Question: So basically, I have been trying to writing some jQuery that will add and duplicate a row of inputs on click, everything is working perfectly except for this.
Illustration of problem:

When you hit the remove button it leaves the 'Add Field' button beneath, I would like it to move back up into the row as shown above.
Html:
'''
<form action="javascript:void(0);" method="POST" autocomplete="off">
<input type="submit" value="Submit">
<br>
<br>
<div class="bigjane">
<button class="add">Add Field</button><input type="text" name="input_0" placeholder="Input1"><input type="text" name="input_0" placeholder="Input2"><input type="text" name="input_0" placeholder="Input3"><input type="button" class="duplicate" value="duplicate"><input type="button" class="remove" value="remove"><br>
</div>
</form>
'''
jQuery:
'''
jQuery(document).ready(function () {
'use strict';
var input = 1,
button = ("<button class='add'>Add Field</button>");
$('.add').click(function () {
$(this).clone(true).appendTo('form');
$(this).remove();
$('form').append('<input type="text" name="input_' + (input) + '"placeholder="Input1">');
$('form').append('<input type="text" name="input_' + (input) + '"placeholder="Input2">');
$('form').append('<input type="text" name="input_' + (input) + '"placeholder="Input3"><input type="button" class="duplicate" value="duplicate"><input type="button" class="remove" value="remove"><br>');
input = input + 1;
});
$('form').on('click', '.remove', function () {
$(this).prev('input').remove();
$(this).prev('input').remove();
$(this).prev('input').remove();
$(this).prev('input').remove();
$(this).next('br').remove();
$(this).remove();
input = input - 1;
});
$('form').on('click', '.duplicate', function () {
$('.add').attr('id', 'add');
$('#add').removeClass().appendTo('form');
$(this).prev().prev().prev('input').clone().appendTo('form');
$(this).prev().prev('input').clone().appendTo('form');
$(this).prev('input').clone().appendTo('form');
$('form').append('<input type="button" class="duplicate" value="duplicate"><input type="button" class="remove" value="remove"><br>');
input = input + 1;
});
});
'''
<URL>
I have a feeling the answer for this is going to be somewhat simple, thanks in advance!
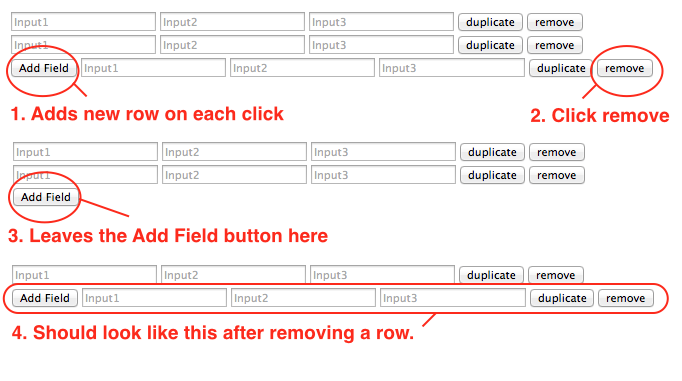
Answer: I simplified a bit, here's a suggestion, but I think the structure especially could be simplified even more.
'''
<form action="javascript:void(0);" method="POST" autocomplete="off">
<input type="submit" value="Submit">
<br>
<br>
<div class="bigjane"><button id="add">Add Field</button>
<div class='input_line'>
<input type="text" name="input_0" placeholder="Input1"><input type="text" name="input_0" placeholder="Input2"><input type="text" name="input_0" placeholder="Input3"><input type="button" class="duplicate" value="duplicate"><input type="button" class="remove" value="remove"><br></div>
</div>
</form>
jQuery(document).ready(function () {
'use strict';
var input = 1,
button = ("<button class='add'>Add Field</button>");
var blank_line = $('.input_line').clone();
$('#add').click(function () {
$('form').append(blank_line.clone())
$('.input_line').last().before($(this));
});
$('form').on('click', '.remove', function () {
$(this).parent().remove();
$('.input_line').last().before($('#add'));
input = input - 1;
});
$('form').on('click', '.duplicate', function () {
$('form').append($(this).parent().clone());
$('.input_line').last().before($('#add'));
input = input + 1;
});
});
'''
added some css:
'''
#add
{
float: left;
}
'''
See jsfiddle:<URL>
EDIT:
to duplicate beneath correct line, modify
'''
$('form').append($(this).parent().clone());
'''
For:
'''
$(this).parent().after($(this).parent().clone());
'''